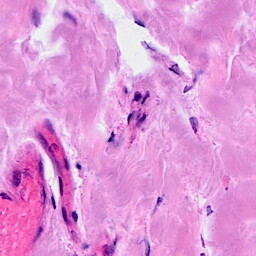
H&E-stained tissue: Breast